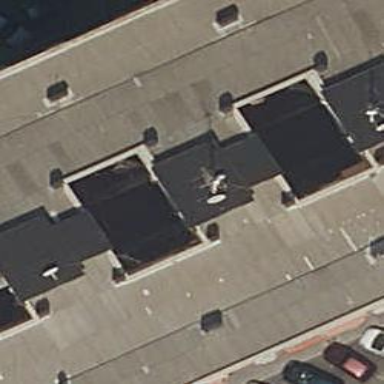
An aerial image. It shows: Image showing building with apartments.